Current action and preconditions to check: path_clear

Your task: For each precondition in the list above, predict whether it will hold at this action.

Consider the current scene as observed from the mobile robot's camera, and analyze the predicted future states of all dynamic agents (e.g., people, animals, vehicles, or any moving entities) within the NEXT SECOND.

IMPORTANT: Only answer "very likely" if you are absolutely certain—based on strong, clear evidence—that a dynamic agent will violate the precondition in the predicted future state. Do NOT answer "very likely" for unlikely, ambiguous, or low-probability risks.

Ask yourself for each precondition: Is there a high probability, with clear and convincing evidence, that the predicted future states of any dynamic agent will interfere with the predicted future state of the currently executing action within the NEXT SECOND, causing that precondition to fail?

Assess the risk level based on these predictions. Use "likely" or "very likely" if motions create a clear risk of interference.

Use "neutral" or "improbable" if agents are nearby but their predicted paths are clearly diverging or non-conflicting.

Failure Risk Categories: "very improbable", "improbable", "neutral", "likely", "very likely"

Answer Format: Output ONLY the probability_of_failure value from these categories: "very improbable", "improbable", "neutral", "likely", "very likely"

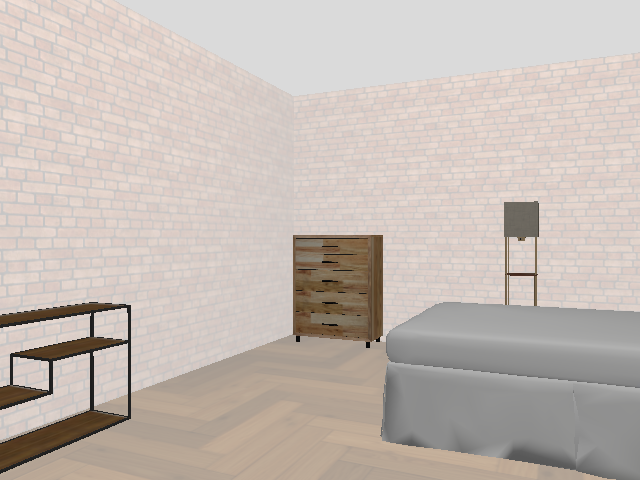

Answer: very improbable